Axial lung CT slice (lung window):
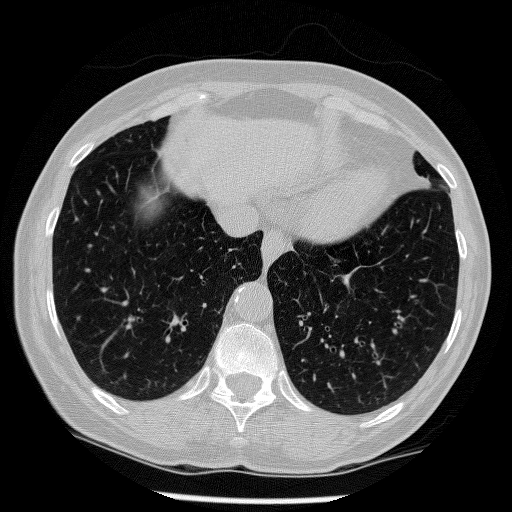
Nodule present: no